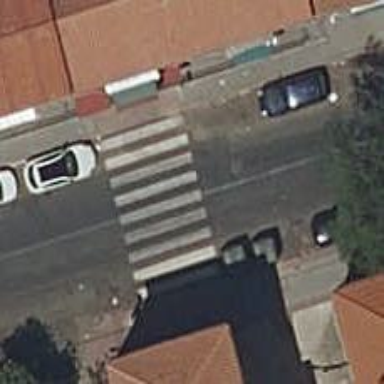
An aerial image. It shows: Uncontrolled footway crossing with markings.